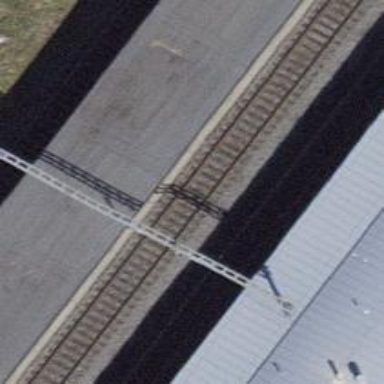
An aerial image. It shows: Stop position for public transport on the railway.